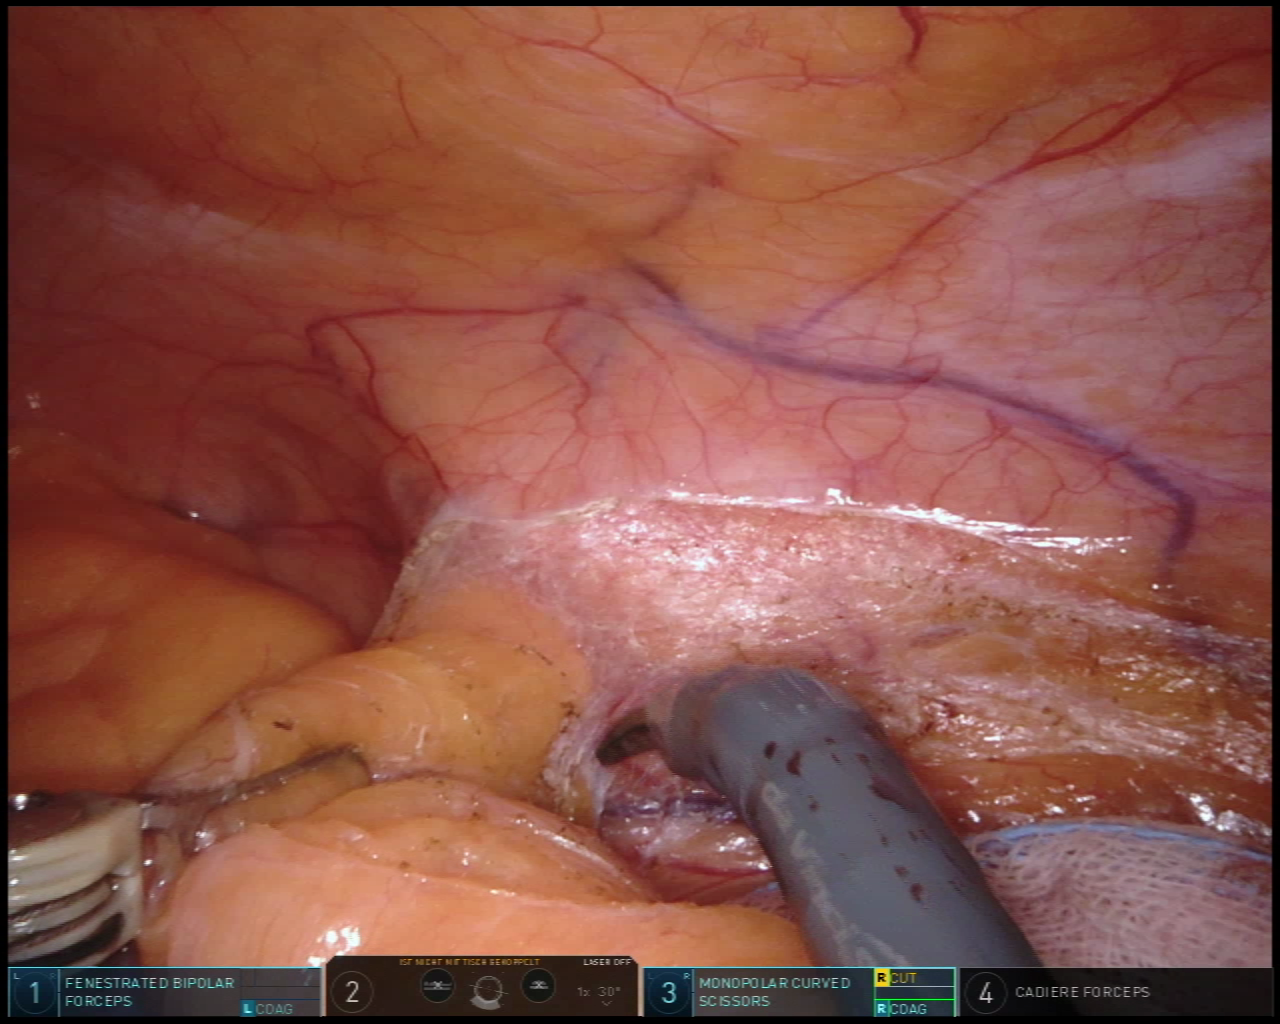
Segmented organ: abdominal_wall
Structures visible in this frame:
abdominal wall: yes
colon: no
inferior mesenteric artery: no
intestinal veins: no
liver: no
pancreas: no
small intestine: no
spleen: no
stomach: no
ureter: no
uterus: no
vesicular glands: no